【题型】解答题　【知识点】解析几何　【难度】medium
(2023·上海金山·二模) 已知椭圆$\Gamma$:$\frac{x^2}{4} + \frac{y^2}{b^2} = 1\ (0 < b < 2)$。

(1) 已知椭圆$\Gamma$的离心率为$\frac{\sqrt{3}}{2}$，求椭圆$\Gamma$的标准方程；

(2) 已知直线$l$过椭圆$\Gamma$的右焦点且垂直于$x$轴，记$l$与$\Gamma$的交点分别为$A$、$B$，$A$、$B$两点关于$y$轴的对称点分别为$A'$、$B'$，若四边形$ABB'A'$是正方形，求正方形$ABB'A'$的内切圆的方程；

(3) 设$O$为坐标原点，$P$、$Q$两点都在椭圆$\Gamma$上，若$\triangle OPQ$是等腰直角三角形，其中$\angle OPQ$是直角，点$P$在第一象限，且$O$、$P$、$Q$三点按顺时针方向排列，求$b$的最大值。
【解答】
\textbf{【答案】}
(1) $\frac{x^2}{4} + y^2 = 1$

(2) $x^2 + y^2 = 6 - 2\sqrt{5}$

(3) $\sqrt{5} - 1$

\textbf{【知识点】} 根据直线与椭圆的位置关系求参数或范围、根据离心率求椭圆的标准方程、由圆心（或半径）求圆的方程

\textbf{【分析】}
(1) 根据离心率求出$c$，然后求出$b^2$，即可得解；

(2) 设右焦点$F_1(c,0)$，左焦点$F_2(-c,0)$，根据正方形的结构特征及椭圆的对称性可得$A(c,c)$，再根据椭圆的定义求出$c$，即可得出所求圆的半径，即可得解；

(3) 设直线$OP$的倾斜角为$\theta$，$\theta \in \left(0,\frac{\pi}{2}\right)$，斜率为$k(k > 0)$，求出直线$OQ$的斜率，设$P(x_1,y_1)$，$Q(x_2,y_2)$，则$x_2 > x_1 > 0$，$y_1 > 0$，联立方程求出$x_1^2$，$x_2^2$，根据$|OQ| = \sqrt{2}|OP|$可得关于$k$的一元二次方程，再根据$\Delta \ge 0$即可得解。

\textbf{【详解】}
(1) 由题意得$a = 2$，$\frac{c}{a} = \frac{\sqrt{3}}{2}$，所以$c = \sqrt{3}$，

所以$b^2 = a^2 - c^2 = 1$，

所以椭圆$\Gamma$的标准方程为$\frac{x^2}{4} + y^2 = 1$；

---

(2) 设右焦点$F_1(c,0)$，左焦点$F_2(-c,0)$，

因为四边形$ABB'A'$是正方形，

不妨设点$A$在第一象限，则$A(c,c)$，

所以$AF_1 = c$，$AF_2 = \sqrt{c^2 + 4c^2} = \sqrt{5}c$，

由$AF_1 + AF_2 = (1 + \sqrt{5})c = 2a = 4$，得$c = \sqrt{5} - 1$，

正方形$ABB'A'$的内切圆的圆心为$(0,0)$，半径为$\sqrt{5} - 1$，

所以所求圆的方程为$x^2 + y^2 = 6 - 2\sqrt{5}$；

---

(3) 设直线$OP$的倾斜角为$\theta$，$\theta \in \left(0,\frac{\pi}{2}\right)$，斜率为$k(k > 0)$，

则直线$OQ$的斜率为$\tan\left(\theta - \frac{\pi}{4}\right) = \frac{k - 1}{1 + k}$，

设$P(x_1,y_1)$，$Q(x_2,y_2)$，则$x_2 > x_1 > 0$，$y_1 > 0$，

联立
\[
\begin{cases}
\frac{x^2}{4} + \frac{y^2}{b^2} = 1 \\
y = kx
\end{cases}
\]
，得$x_1^2 = \frac{4b^2}{4k^2 + b^2}$，

同理可得$x_2^2 = \frac{4b^2}{4\left(\frac{k - 1}{1 + k}\right)^2 + b^2} = \frac{4b^2(1 + k)^2}{4(k - 1)^2 + b^2(1 + k)^2}$，

由$|OQ| = \sqrt{2}|OP|$得$|OQ|^2 = 2|OP|^2$，

即$x_2^2 + \left(\frac{k - 1}{1 + k}\right)^2x_2^2 = 2(x_1^2 + k^2x_1^2)$，

整理得$b^2k^2 + 2(b^2 - 4)k + 4 = 0\ (0 < b < 2)$，

注意到$\frac{2(4 - b^2)}{b^2} > 0$且$\frac{4}{b^2} > 0$，

则要使上述关于$k$的一元二次方程有正数解，

只需要$\Delta = 4(b^2 - 4)^2 - 16b^2 \ge 0$，解得$0 < b \le \sqrt{5} - 1$，

所以$b$的最大值为$\sqrt{5} - 1$。

\textbf{【点睛】} 关键点点睛：由$|OQ| = \sqrt{2}|OP|$得出关于$k$的一元二次方程，再结合题意得出$\Delta \ge 0$是解决第三问的关键步骤。

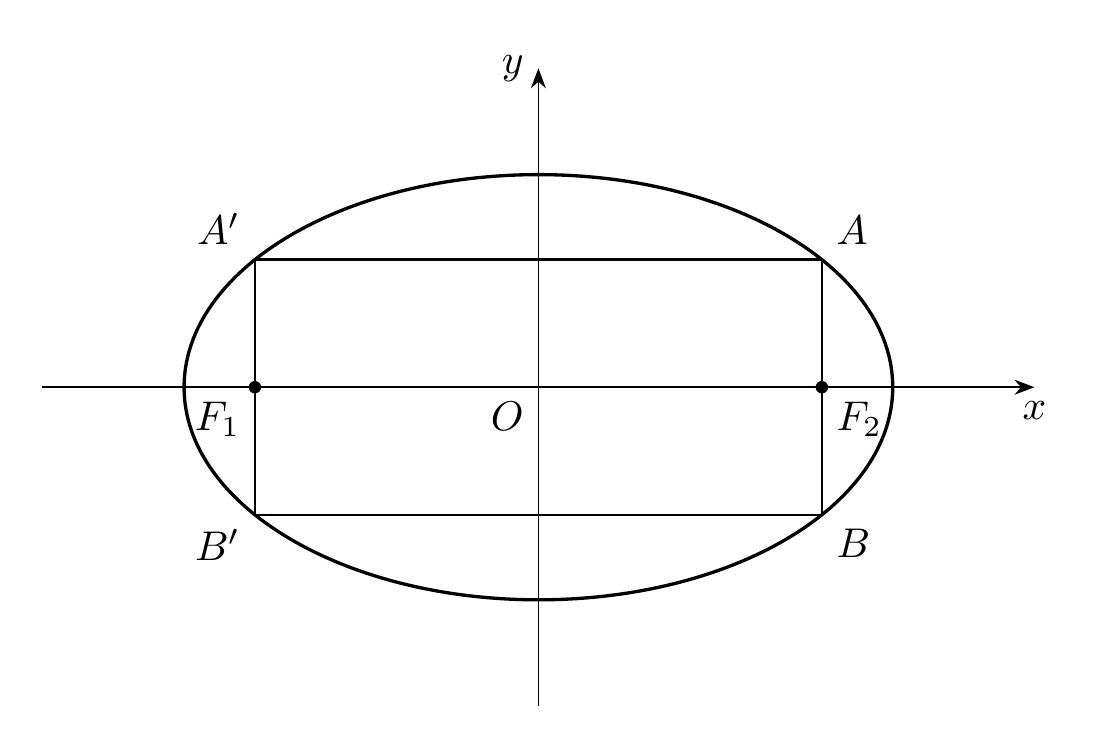
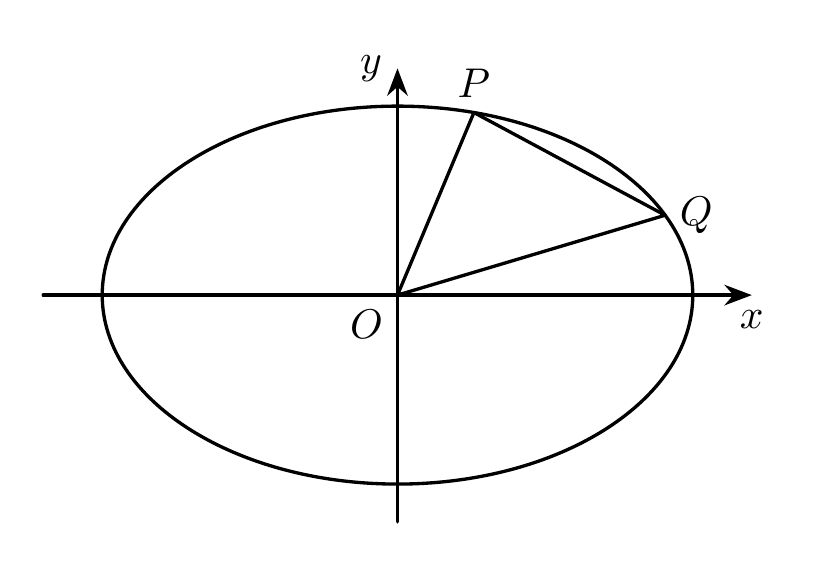